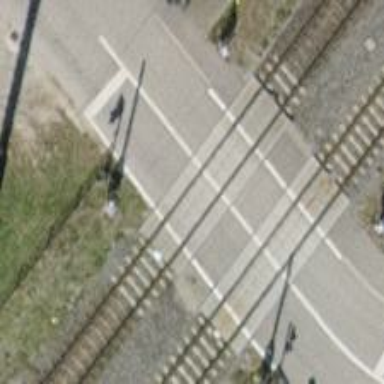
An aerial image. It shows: Level crossing on the railway with lights and double half barrier.